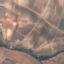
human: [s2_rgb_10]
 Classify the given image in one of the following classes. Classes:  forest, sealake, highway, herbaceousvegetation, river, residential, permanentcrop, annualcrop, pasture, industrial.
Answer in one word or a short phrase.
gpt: PermanentCrop